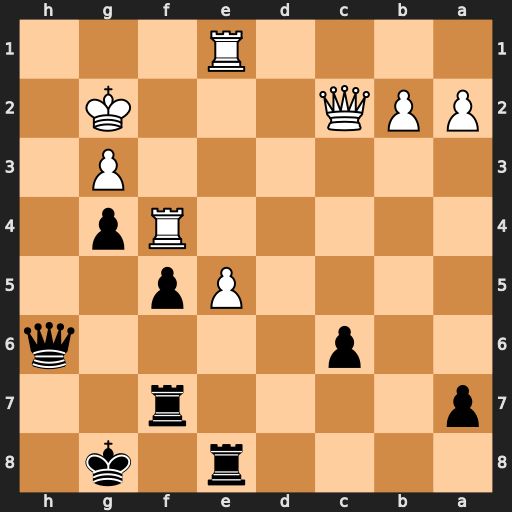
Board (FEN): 4r1k1/p4r2/2p4q/4Pp2/5Rp1/6P1/PPQ3K1/4R3
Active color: b
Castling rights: -
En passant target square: -
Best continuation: Qh3+ Kg1 Qxg3+